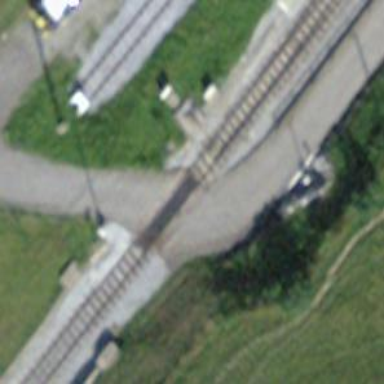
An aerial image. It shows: Level crossing along the railway.